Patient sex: F
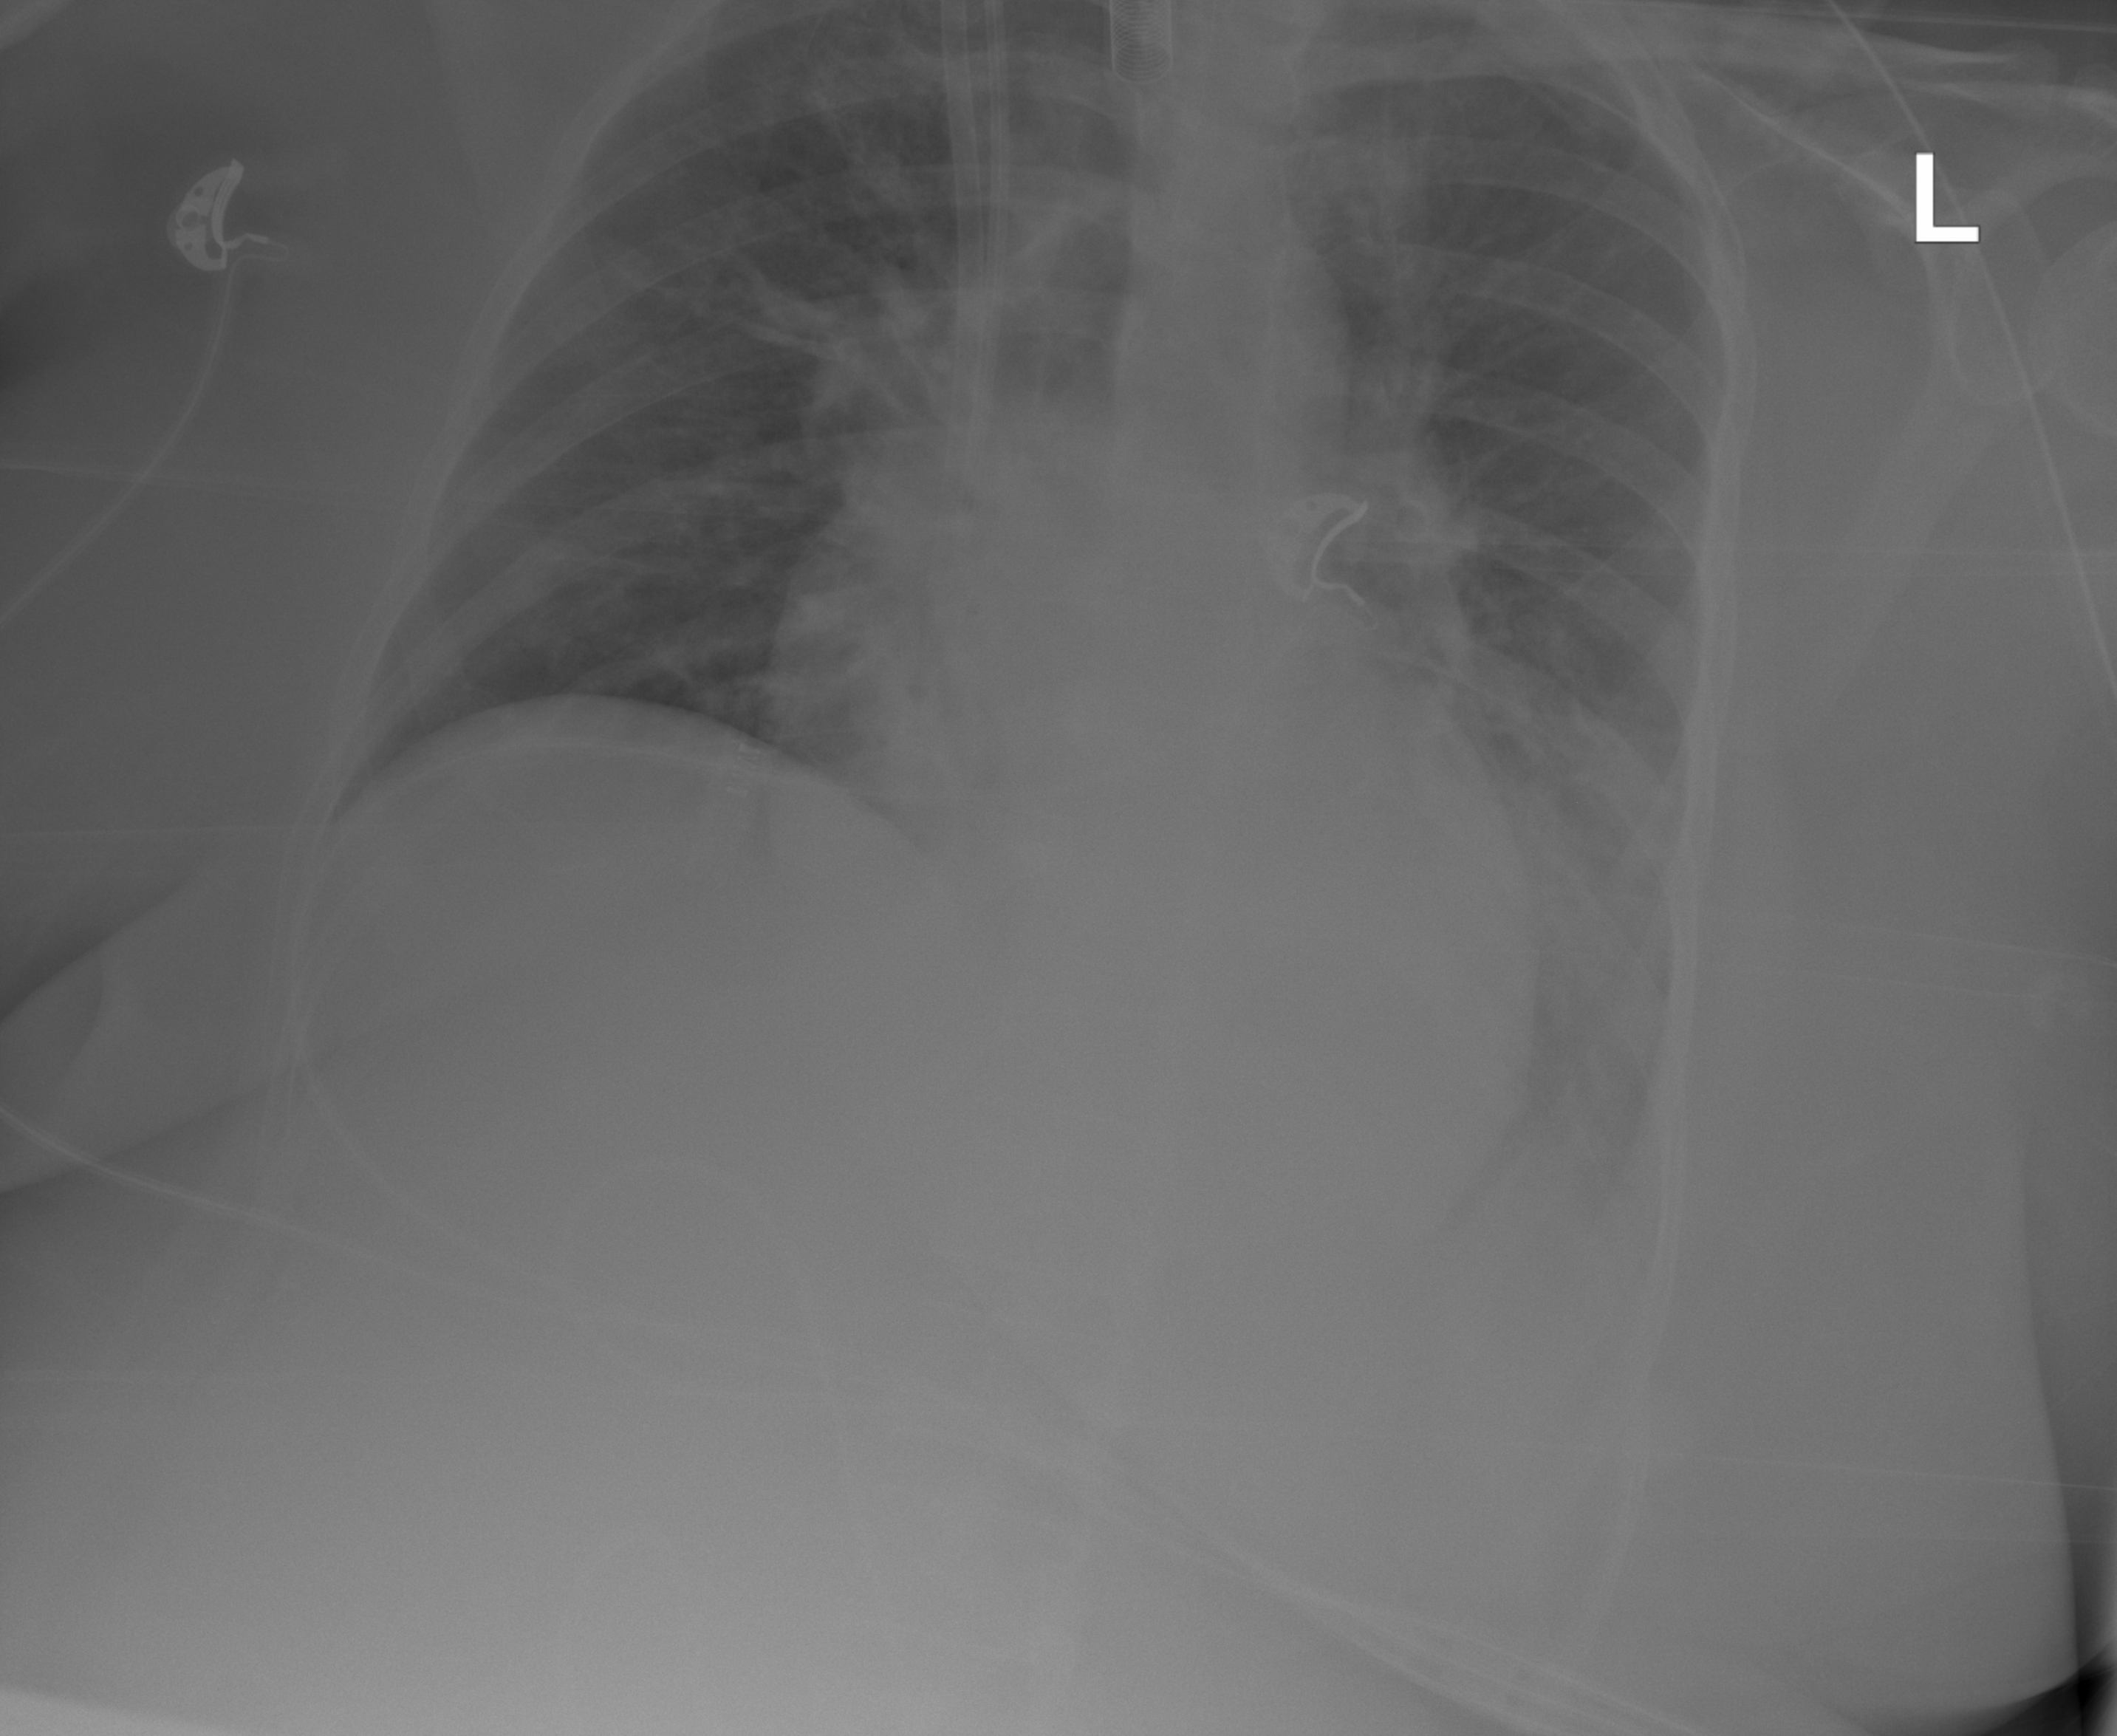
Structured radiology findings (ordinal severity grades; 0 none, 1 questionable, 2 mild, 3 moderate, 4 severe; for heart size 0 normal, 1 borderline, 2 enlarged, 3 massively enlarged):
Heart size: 1
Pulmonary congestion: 0
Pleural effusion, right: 0
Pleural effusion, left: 2
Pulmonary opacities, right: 0
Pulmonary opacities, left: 2
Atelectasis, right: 2
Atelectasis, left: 2